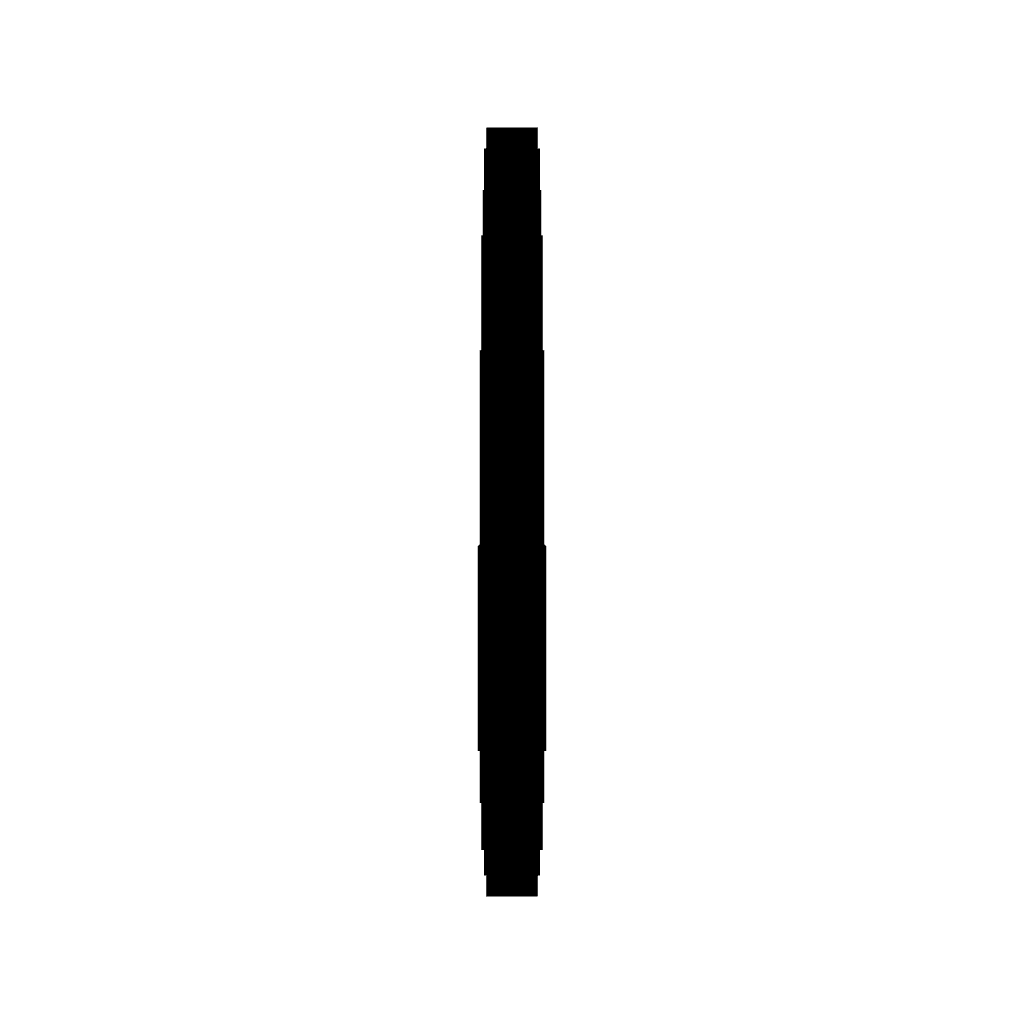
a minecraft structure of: BuuHuu! 8-Bit Style bad low quality